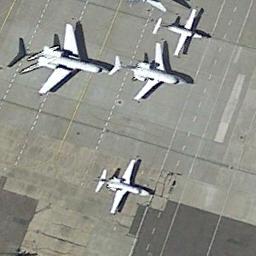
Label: airplane